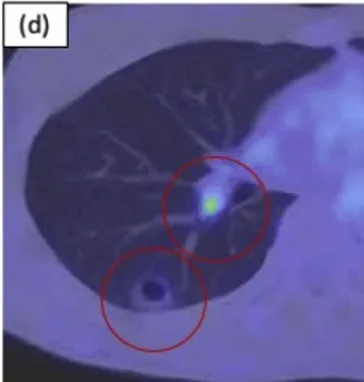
D; PET examination showing SUV up take in the lesion with the thin-walled cavity and hilar lymph node.
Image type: radiology (pet)